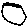
Label: circle